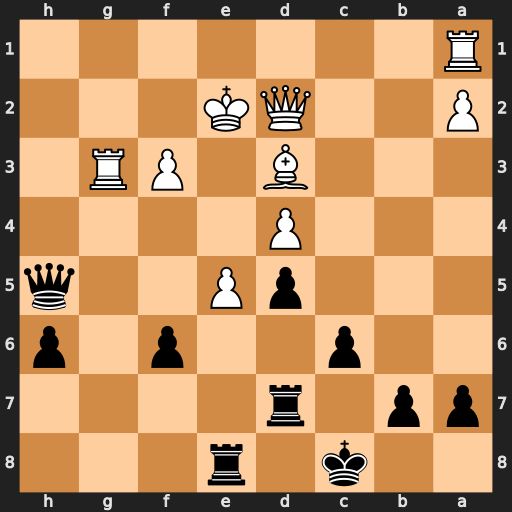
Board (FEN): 2k1r3/pp1r4/2p2p1p/3pP2q/3P4/3B1PR1/P2QK3/R7
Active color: b
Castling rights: -
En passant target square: -
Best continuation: Qh2+ Kd1 Qxg3